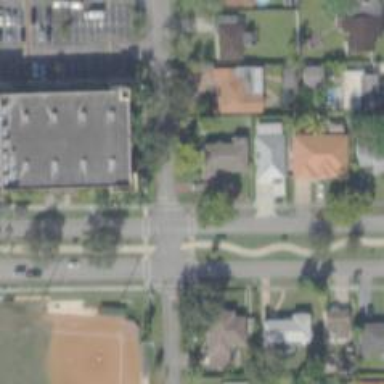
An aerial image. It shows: Footway.